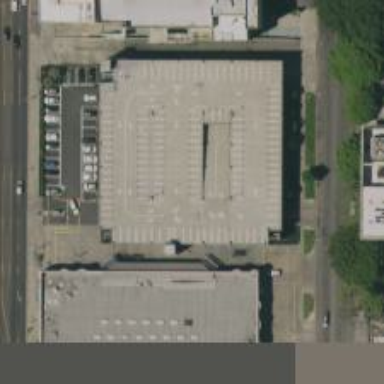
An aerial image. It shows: Commercial building with parking garage.